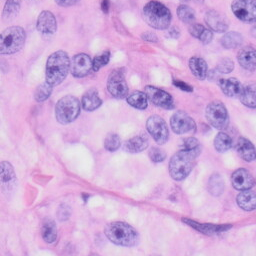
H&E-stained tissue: Skin